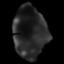
Tissue: lung
Cell type: Others
Senescence score: 0.2164
Nuclear area (px): 1680
Mean DAPI intensity: 40.815